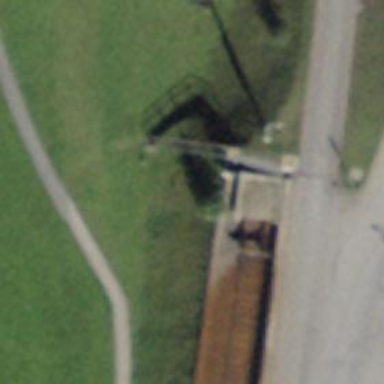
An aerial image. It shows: Railway buffer stop.